Interaction volume radius: 10 \u00c5
Interaction volume height: 35 \u00c5
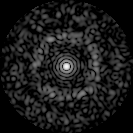
Disorder parameter: 0.8392